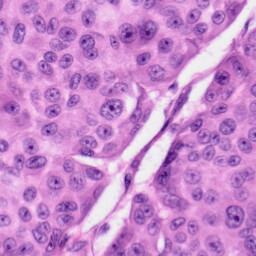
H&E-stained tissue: Skin